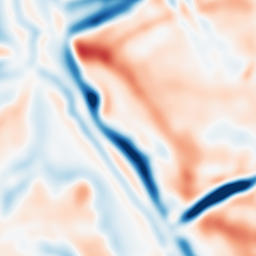
Category: multiscale
Decomposition family: dog
Decomposition parameters: sigma_low: 5
sigma_high: 5
Upsampling method: bspline
Upsampling parameters: scale: 2
Upsampling scale: 2